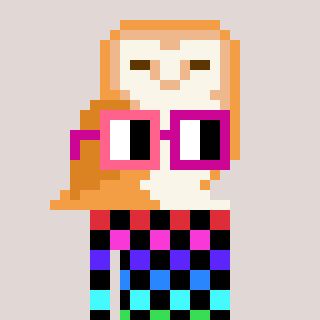
a pixel art character with square pink and red glasses, a owl-shaped head and a foggrey-colored body on a warm background